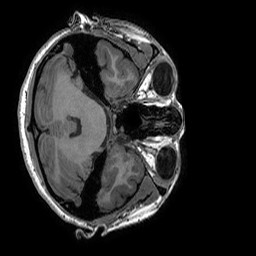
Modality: T1w
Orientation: axial
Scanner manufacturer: ge
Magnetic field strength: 3 T
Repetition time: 0.008156 s
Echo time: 0.00318 s